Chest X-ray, AP view. Patient: 62 years old, sex M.
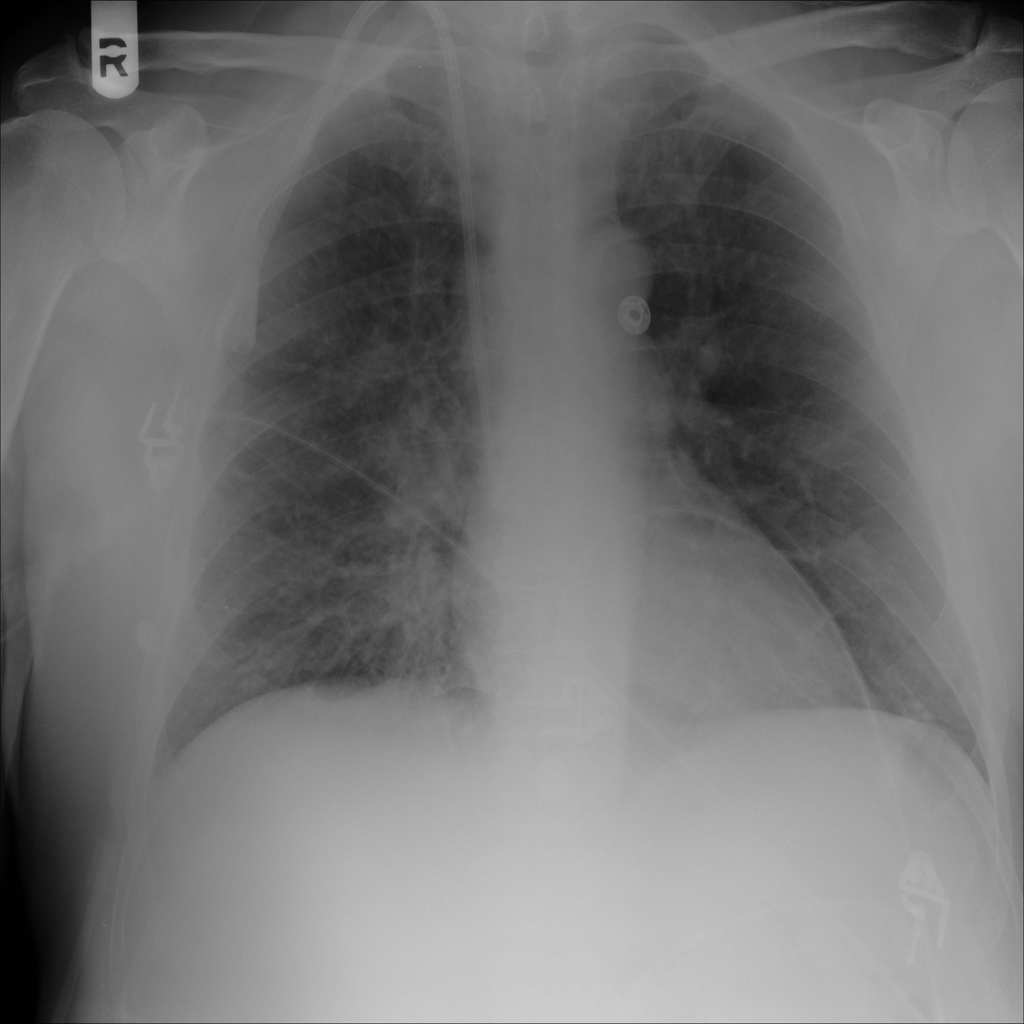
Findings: No Finding